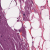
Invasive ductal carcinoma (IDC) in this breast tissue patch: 0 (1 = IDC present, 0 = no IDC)